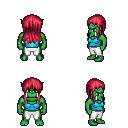
a pixel art fantasy rpg character, male body template, orc, green skin, teal pirate shirt, white pants, ruby red unkempt hairstyle, four views (front, back, left, right), 2x2 character sprite sheet, small pixel art, hard edges, no anti-aliasing